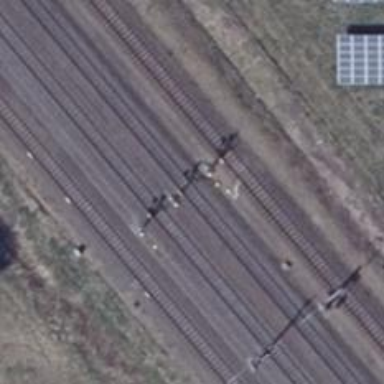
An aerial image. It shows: Railway signal.